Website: bh-photo
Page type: address-validator
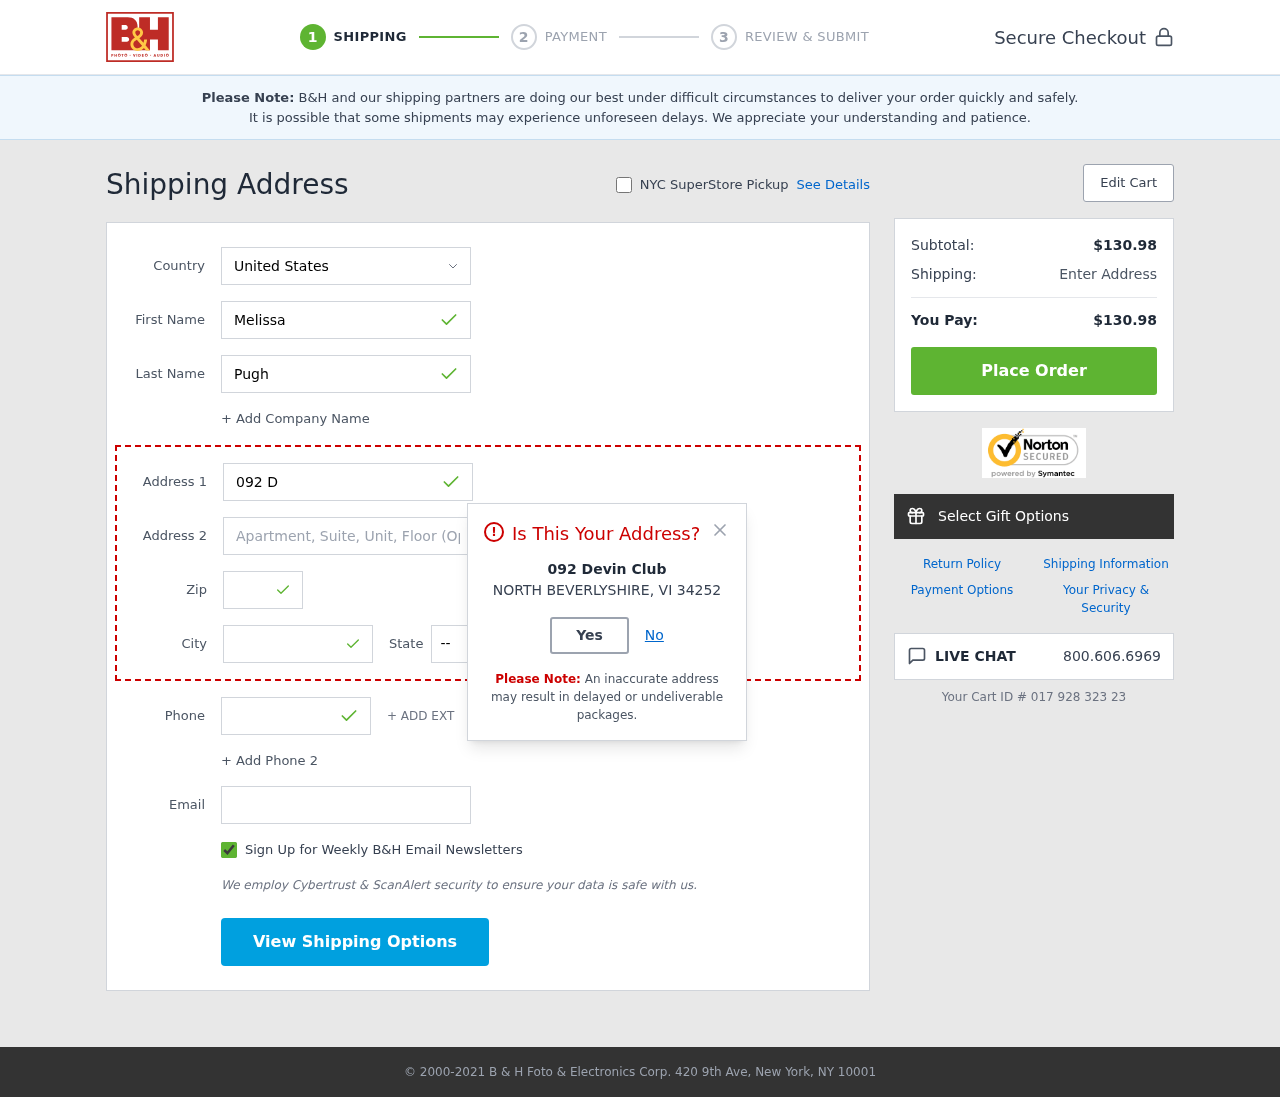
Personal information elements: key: PII_CITY
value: North Beverlyshire
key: PII_COUNTRY
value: United States
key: PII_EMAIL
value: melissa_pugh@hotmail.com
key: PII_FIRSTNAME
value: Melissa
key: PII_LASTNAME
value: Pugh
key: PII_PHONE
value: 2869853691
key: PII_POSTCODE
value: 34252
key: PII_STATE_ABBR
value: VI
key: PII_STREET
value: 092 Devin Club
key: PII_CITY_MODAL
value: NORTH BEVERLYSHIRE
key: PII_STATE
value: VI
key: PII_POSTCODE_FULL
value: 34252
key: PII_POSTCODE_NUMERIC
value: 34252
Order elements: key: ORDER_SUBTOTAL
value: $130.98
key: ORDER_TOTAL
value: $130.98
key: ORDER_ID
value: Your Cart ID # 017 928 323 23